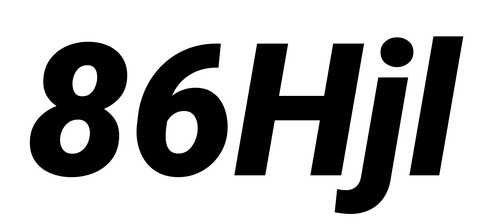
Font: Roboto-Italic_Black_Italic